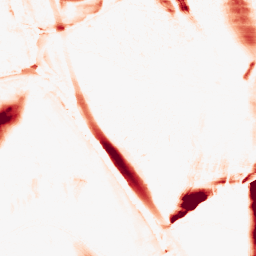
Category: morphological
Decomposition family: morphological_ellipse
Decomposition parameters: operation: opening
width: 10
height: 50
Upsampling method: cubic_mitchell
Upsampling parameters: scale: 4
Upsampling scale: 4